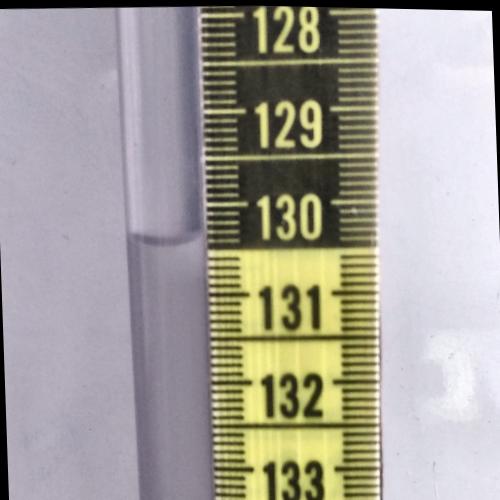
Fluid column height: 130.4 cm